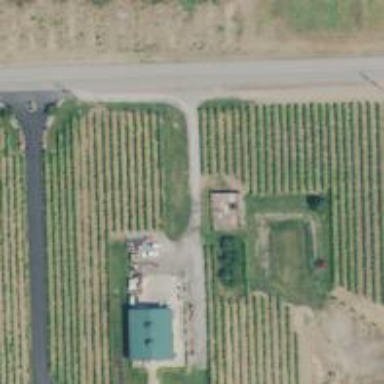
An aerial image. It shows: Vineyard where grapes are grown.